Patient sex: M
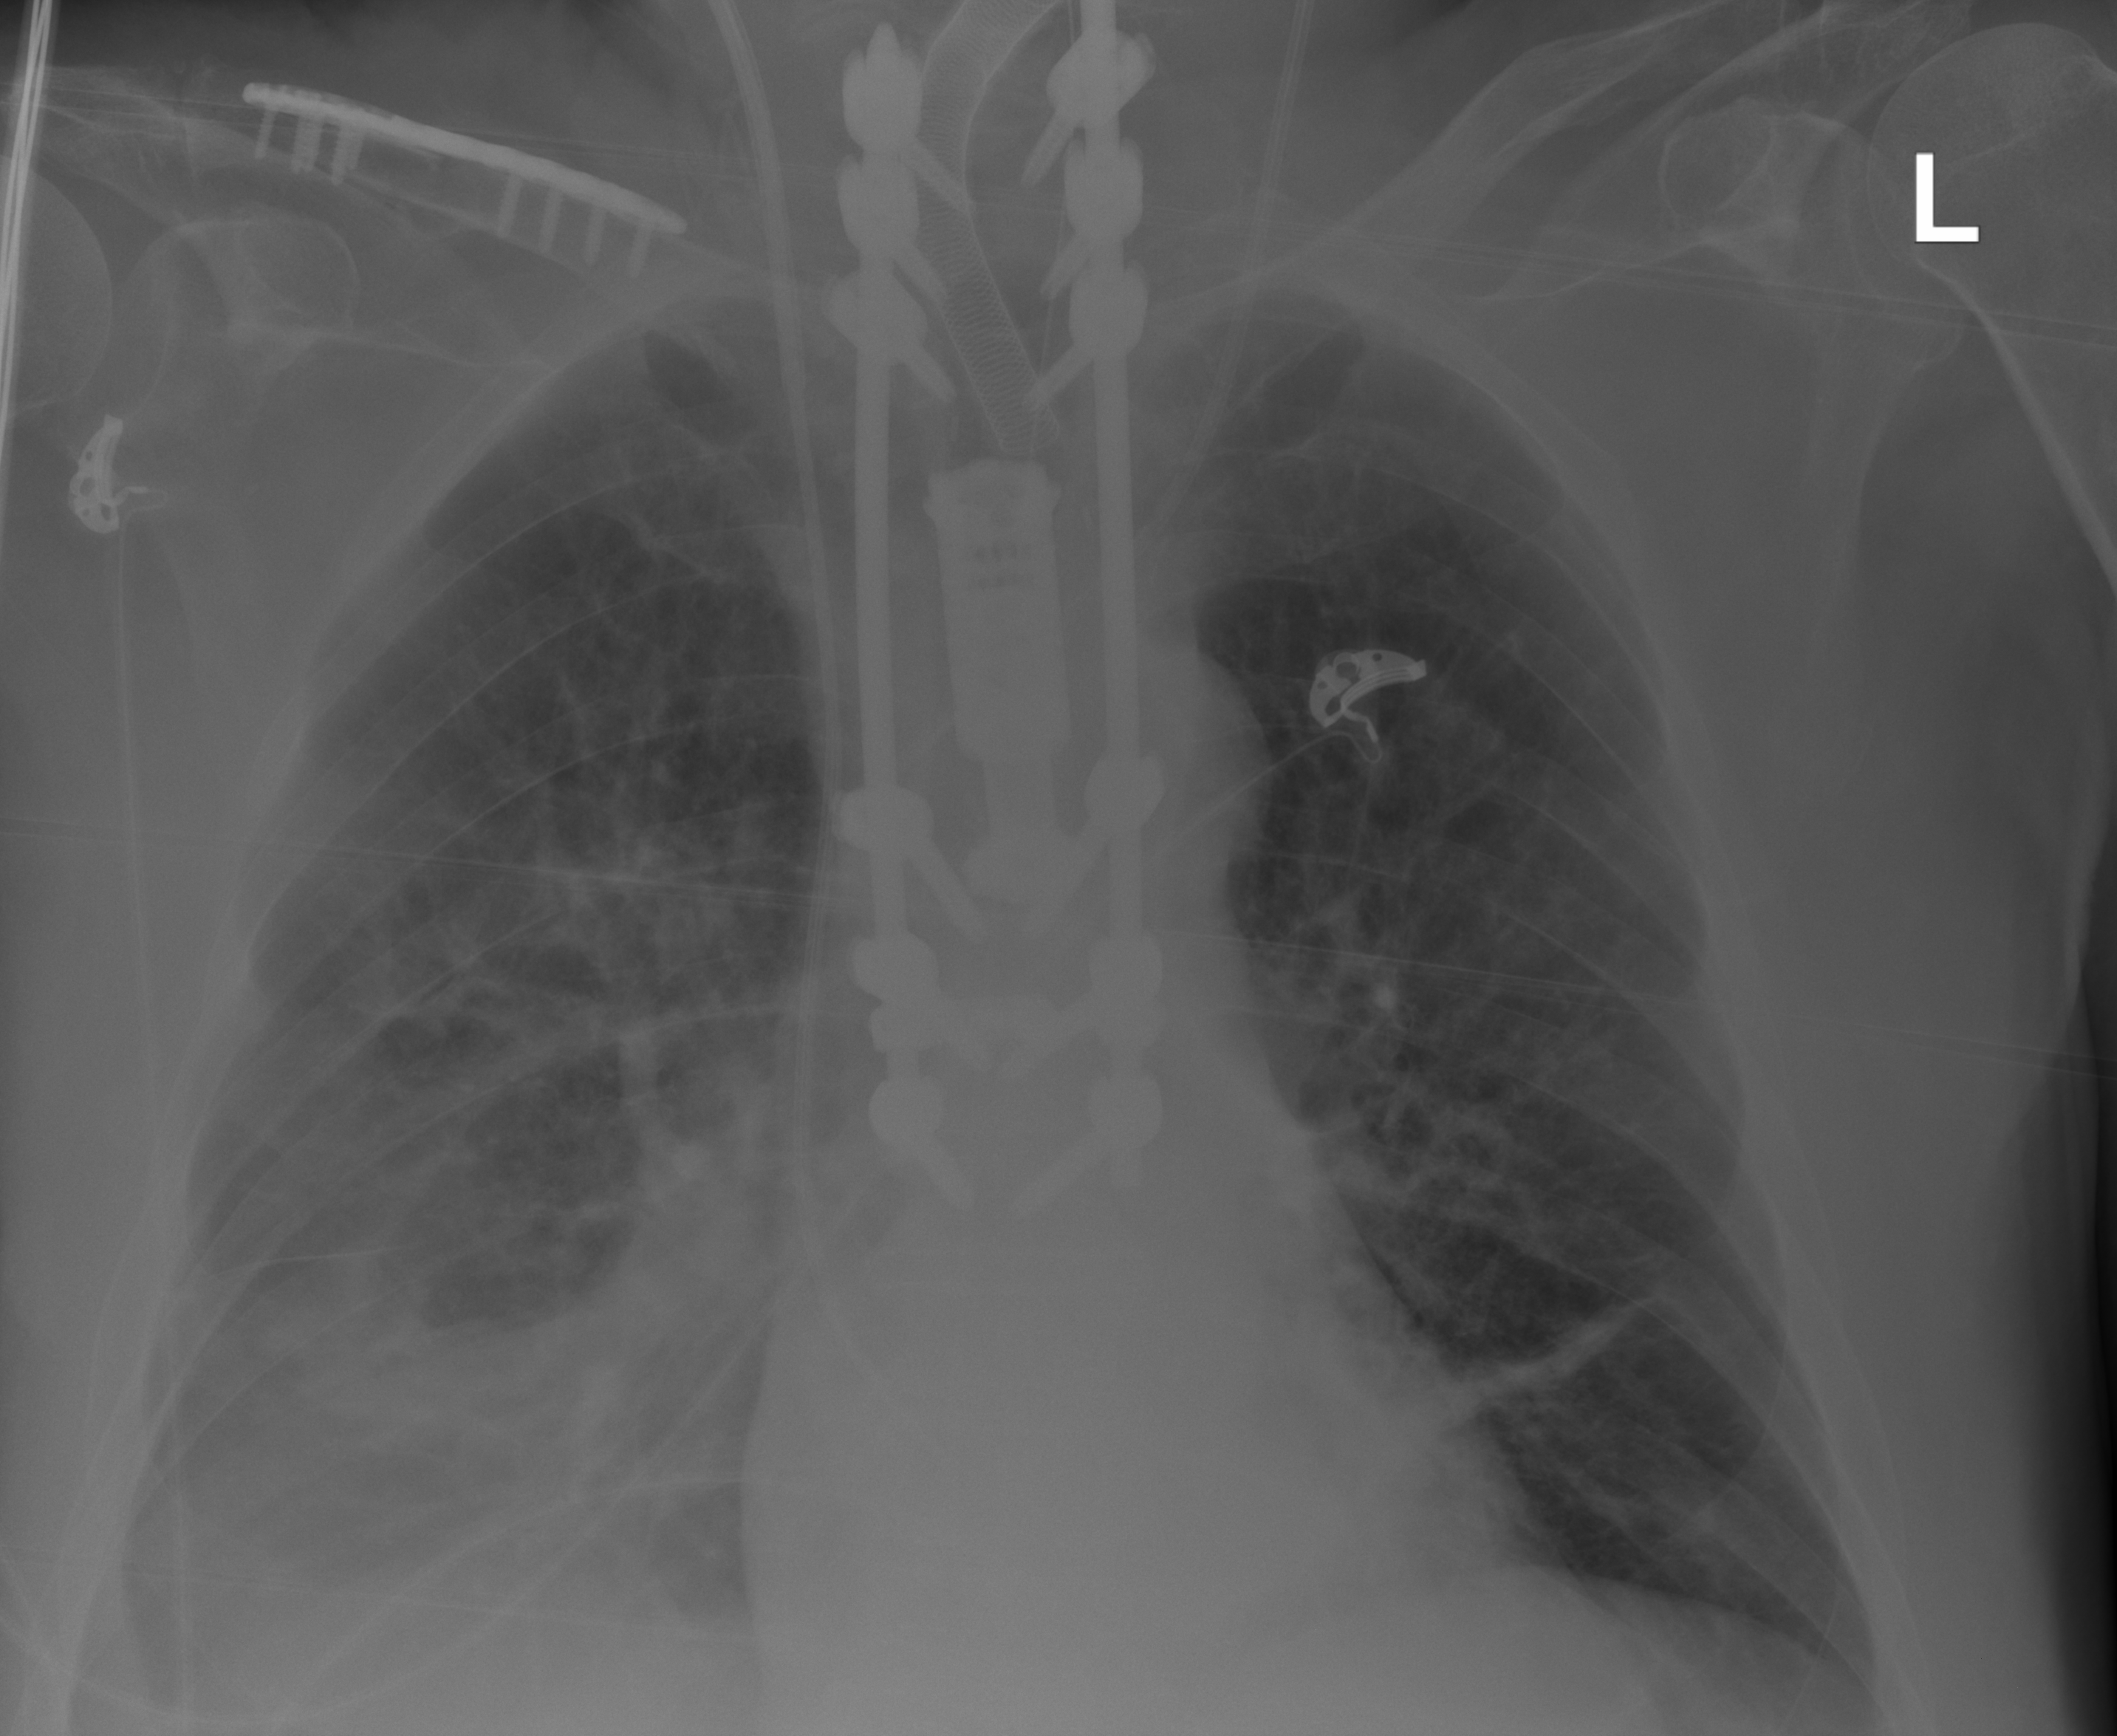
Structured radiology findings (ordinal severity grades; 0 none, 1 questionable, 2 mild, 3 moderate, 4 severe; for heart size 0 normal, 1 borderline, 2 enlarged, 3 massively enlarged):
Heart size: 0
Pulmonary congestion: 0
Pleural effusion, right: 3
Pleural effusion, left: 1
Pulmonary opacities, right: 2
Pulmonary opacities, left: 0
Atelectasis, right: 3
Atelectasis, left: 2